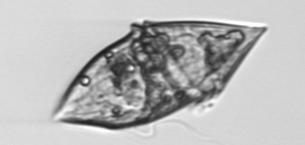
Label: Gyrodinium